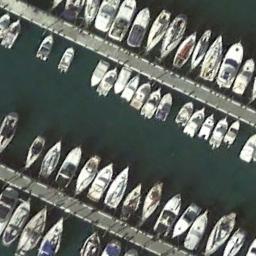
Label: harbor